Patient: sex M, age 65
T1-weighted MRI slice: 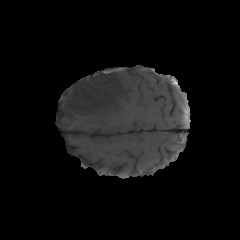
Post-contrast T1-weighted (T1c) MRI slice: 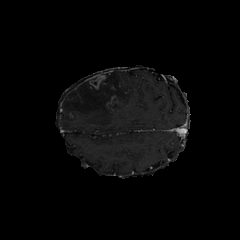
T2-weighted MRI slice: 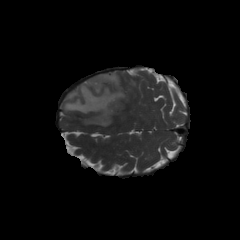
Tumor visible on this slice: yes
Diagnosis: Glioblastoma, IDH-wildtype
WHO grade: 4